Interaction volume radius: 5 \u00c5
Interaction volume height: 15 \u00c5
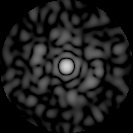
Disorder parameter: 0.8122